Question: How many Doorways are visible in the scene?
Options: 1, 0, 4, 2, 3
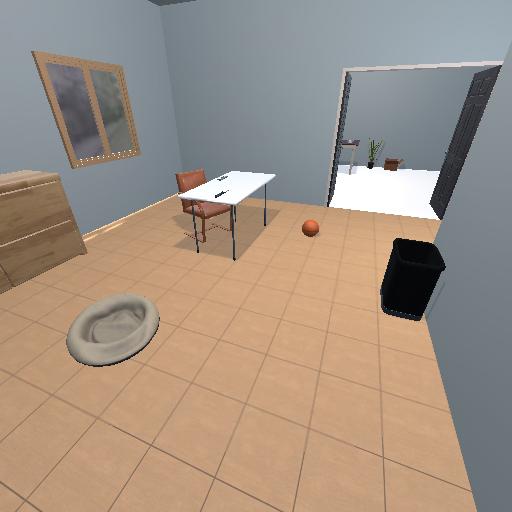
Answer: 1